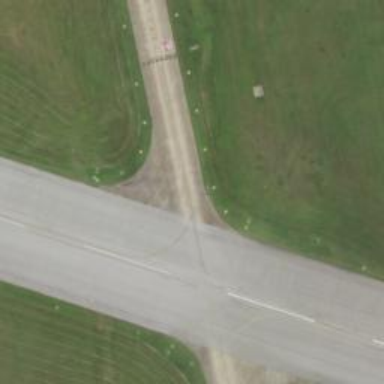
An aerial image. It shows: View of taxiway at the airport.